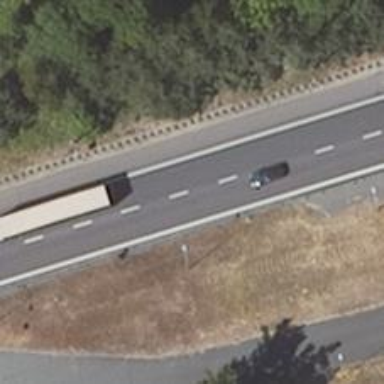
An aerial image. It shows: Asphalt road designated as trunk highway.